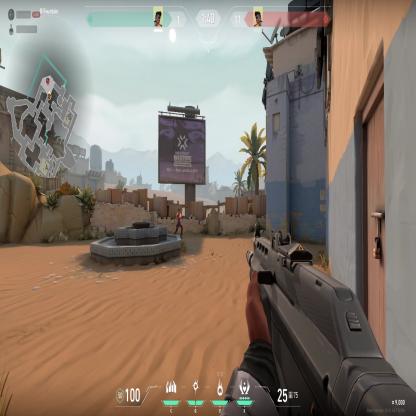
Label: enemy